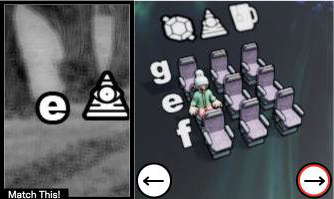
Task: seats
Answer: no